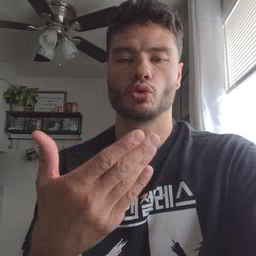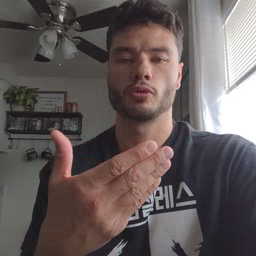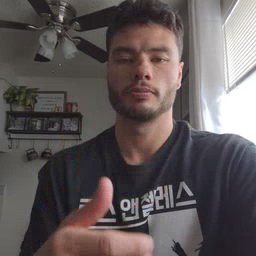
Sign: room